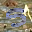
Label: 5